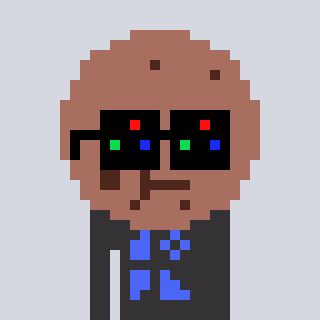
a pixel art character with square black sunglasses, a cookie-shaped head and a grayscale-colored body on a cool background